Field crop: maize
Growth stage: 2
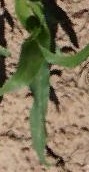
Species: maize